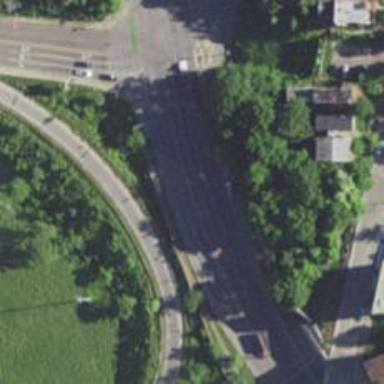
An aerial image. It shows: Primary highway.